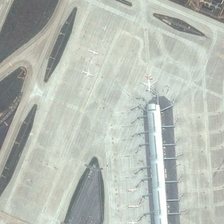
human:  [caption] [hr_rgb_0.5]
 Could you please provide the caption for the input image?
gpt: several planes are parked near a terminal in an airport .

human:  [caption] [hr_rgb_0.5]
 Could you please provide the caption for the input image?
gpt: several planes are parked near a terminal in an airport .

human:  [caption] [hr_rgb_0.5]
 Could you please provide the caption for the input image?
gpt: several planes are parked near a terminal in an airport .

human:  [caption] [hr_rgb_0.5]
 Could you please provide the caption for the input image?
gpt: several planes are parked near a terminal in an airport .

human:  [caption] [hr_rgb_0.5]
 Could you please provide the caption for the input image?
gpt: several planes are parked near a terminal in an airport .